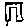
Label: square